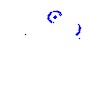
Particle: kaon